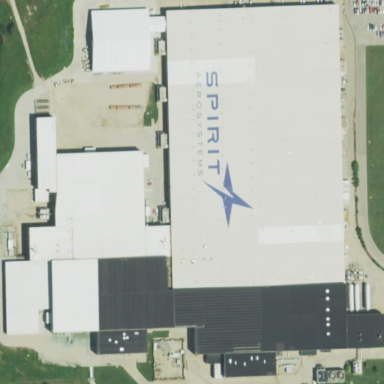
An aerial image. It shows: Manufacturing building.